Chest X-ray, PA view. Patient: 17 years old, sex F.
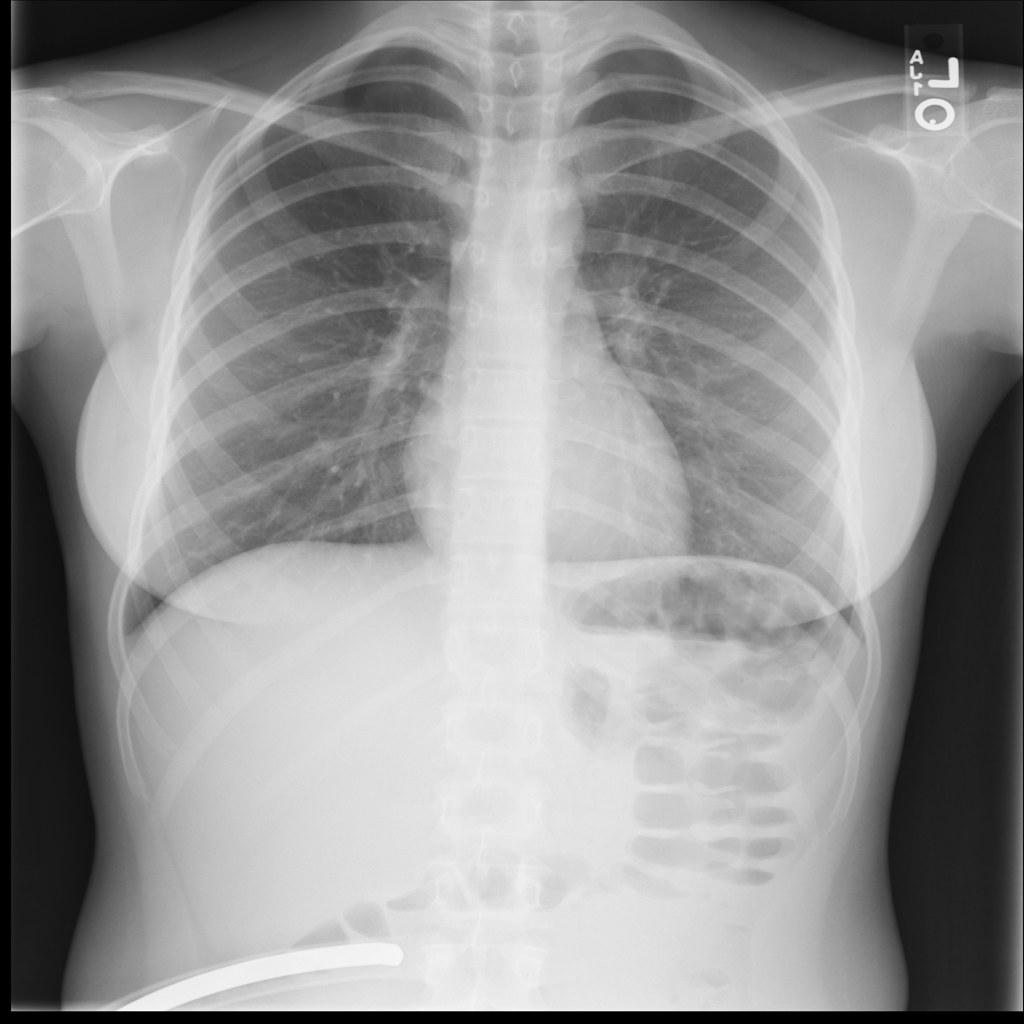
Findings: No Finding